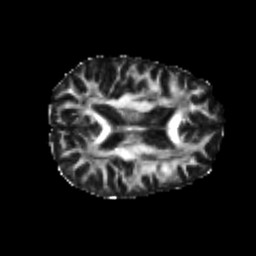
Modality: FA
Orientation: axial
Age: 22
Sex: female
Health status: healthy
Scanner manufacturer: philips
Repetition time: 7.388 s
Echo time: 0.08599 s